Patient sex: M
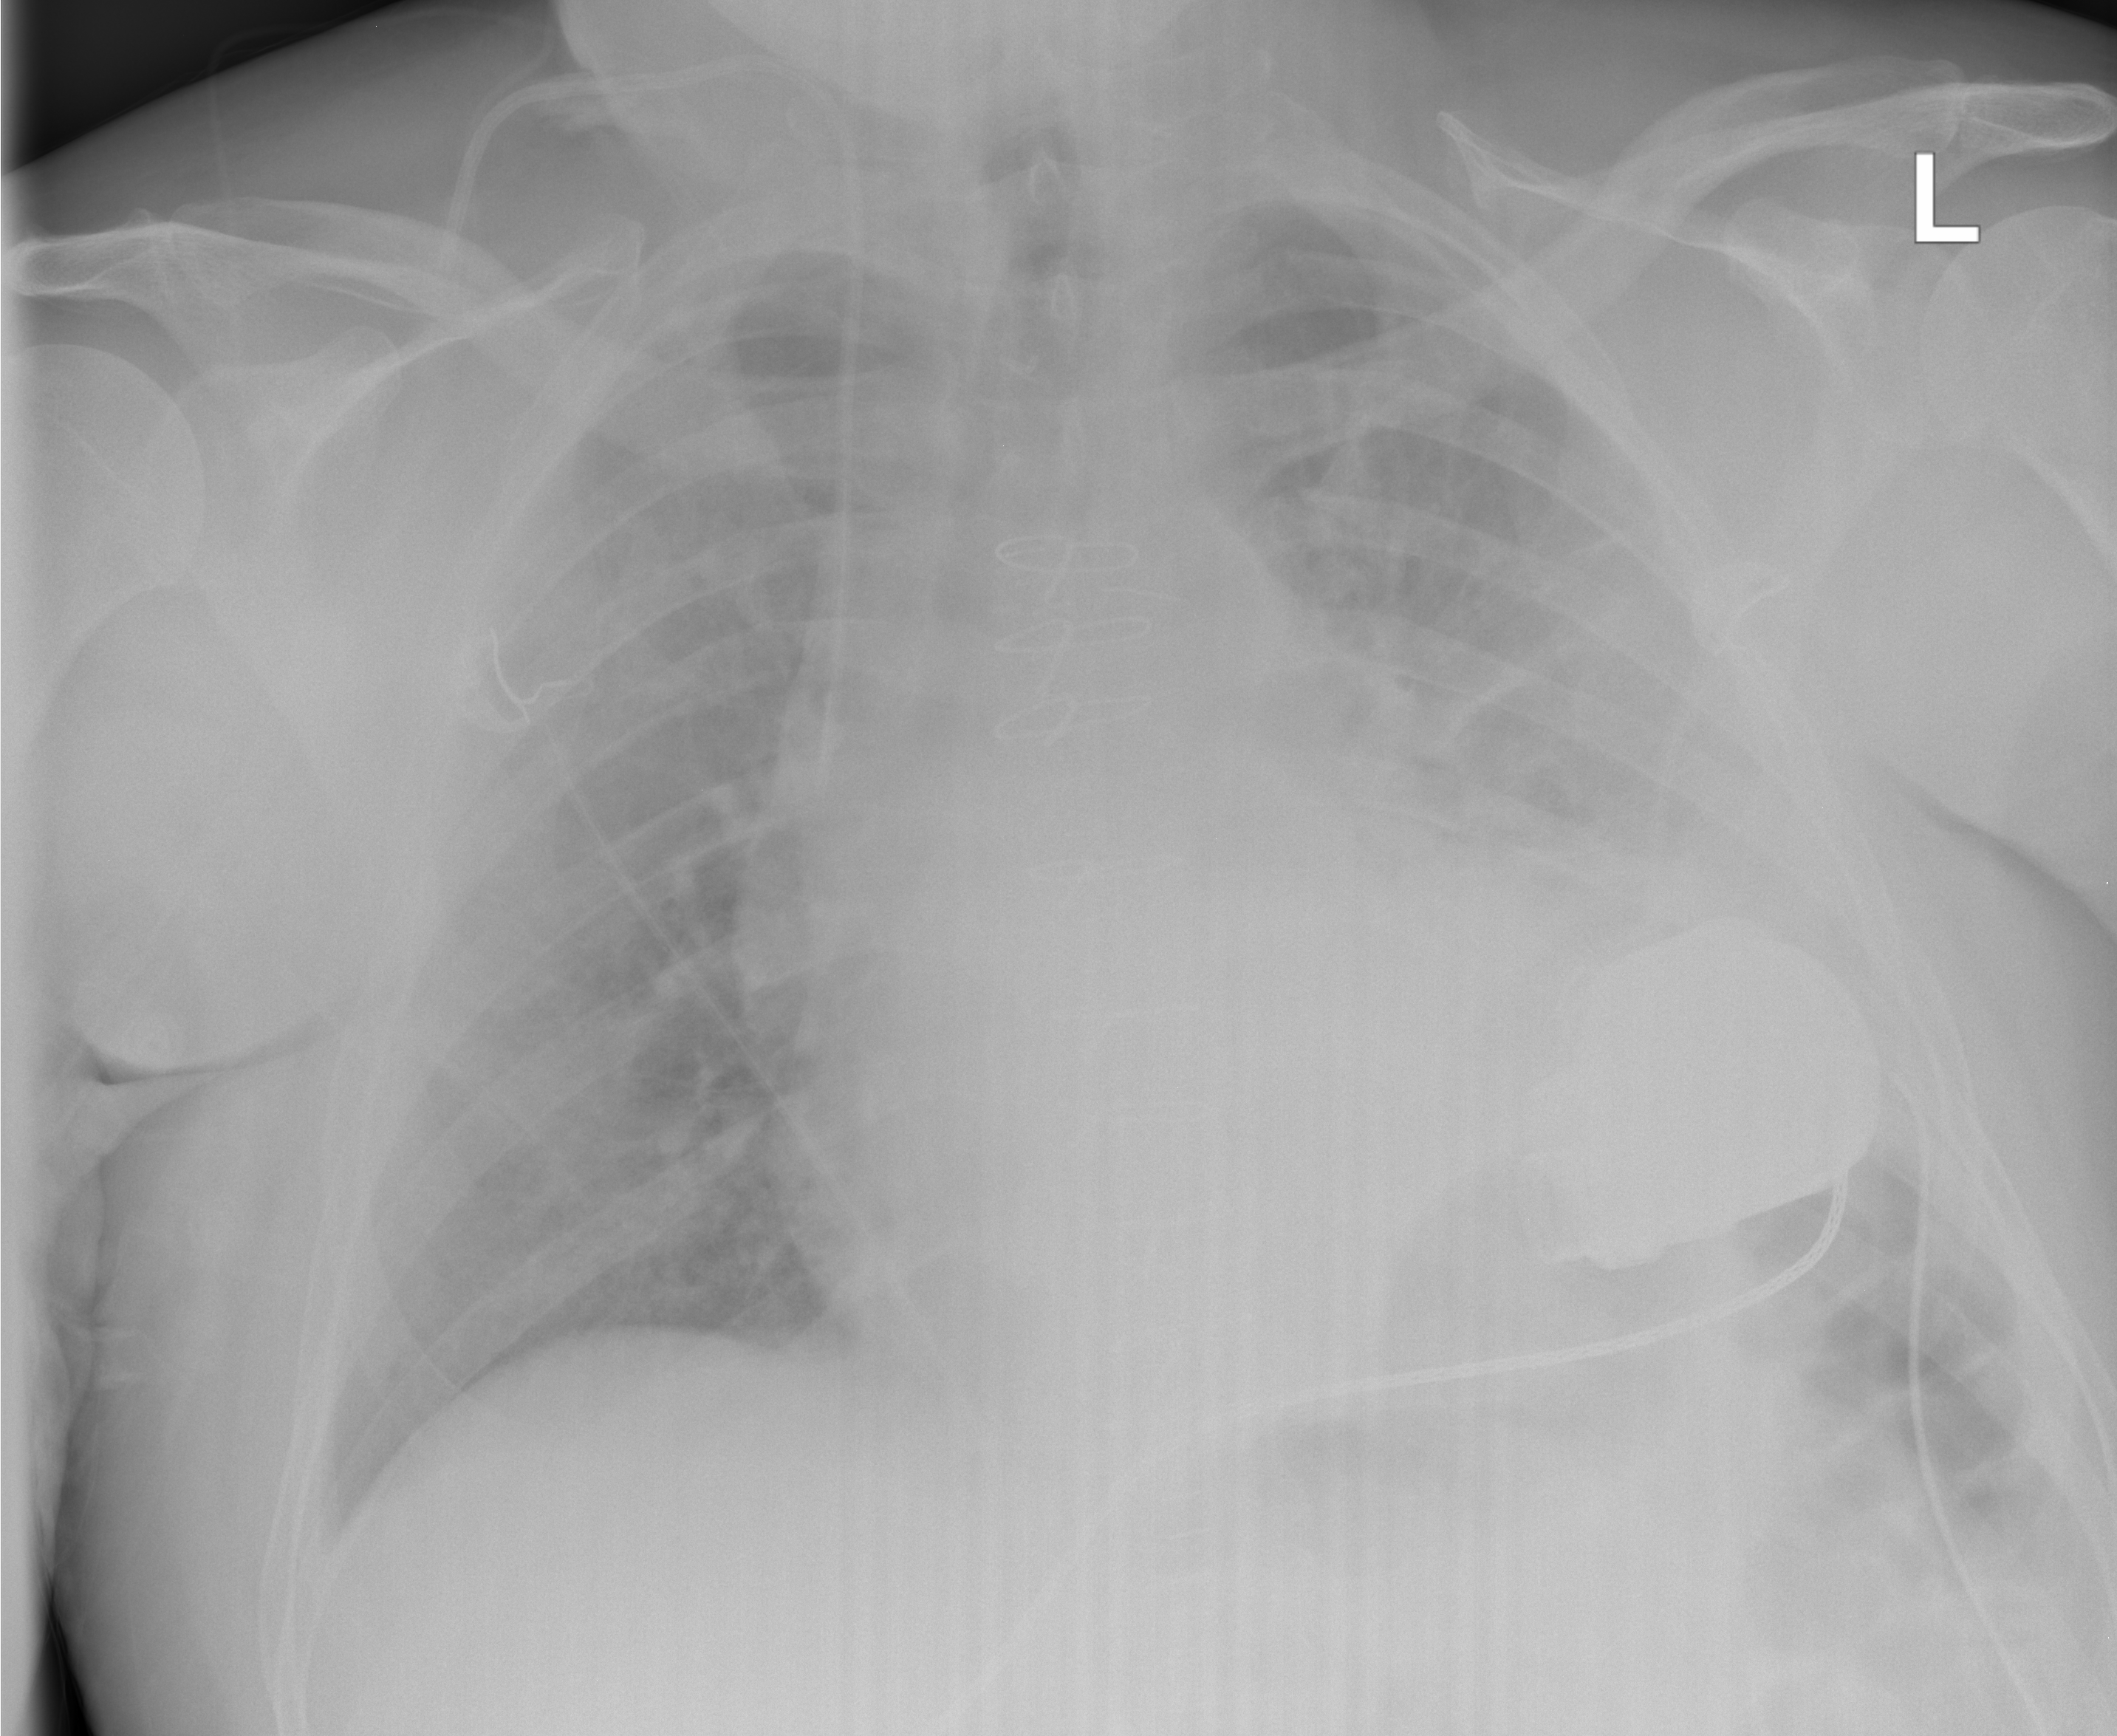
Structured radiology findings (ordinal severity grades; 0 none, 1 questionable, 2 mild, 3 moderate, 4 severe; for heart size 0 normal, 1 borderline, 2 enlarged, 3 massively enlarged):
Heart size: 2
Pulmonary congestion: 0
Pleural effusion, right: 0
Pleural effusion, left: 2
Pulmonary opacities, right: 0
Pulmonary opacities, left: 2
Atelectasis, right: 3
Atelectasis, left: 3